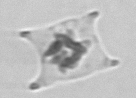
Label: Eucampia